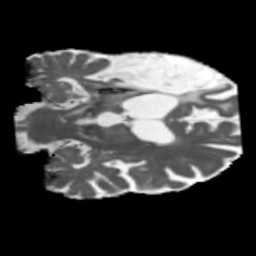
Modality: MD
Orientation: coronal
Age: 71
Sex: male
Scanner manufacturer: siemens
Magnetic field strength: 3 T
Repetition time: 5.47 s
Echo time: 0.0854 s